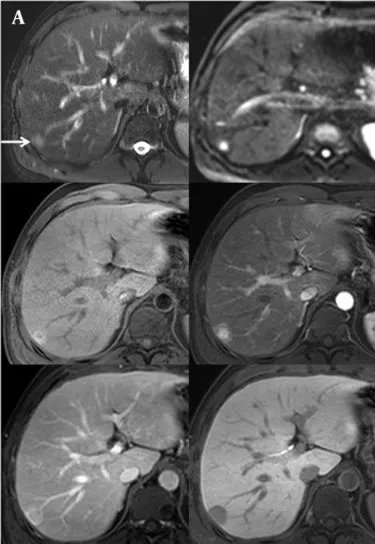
A 39-year-old man with a history of heavy alcoholism. A, T2-weighted fast-spin echo imaging (TR/TE: 3646.3/107. 0, upper left, arrow), and diffusion weighted imaging (b-factor, 800, upper right) showed a high signal intensity nodule in the subcapsular portion of the right hepatic lobe. On T1-weighted gradient-echo imaging (TR/TE: 3.6/1.4), there was a high signal-intensity nodule with a peripheral halo (middle left). On gadoxetic acid-enhanced MR imaging, the nodule was visualized with early homogeneous enhancement (middle right), washout during the equilibrium phase (lower left), and complete perfusion defect on the 20 minutes delayed hepatobiliary phase (lower right).
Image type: radiology (mri)